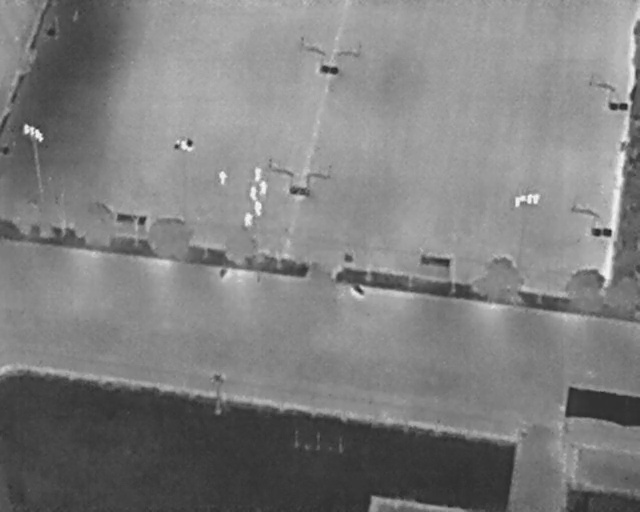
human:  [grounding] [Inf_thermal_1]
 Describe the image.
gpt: In the satellite image, there is  <ref>4 small person </ref> <box>[[33, 33, 36, 35, 2], [39, 33, 41, 34, 2], [38, 37, 40, 38, 2], [37, 42, 40, 43, 2]]</box> located at center,  <ref>2 medium person </ref> <box>[[39, 35, 42, 37, 2], [38, 39, 41, 41, 2]]</box> located at center.